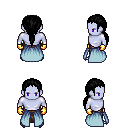
a pixel art fantasy rpg character, male body template, dark elf, purple skin, overskirt, robe skirt, black ponytail hairstyle, gold gloves, metal boots, four views (front, back, left, right), 2x2 character sprite sheet, small pixel art, hard edges, no anti-aliasing